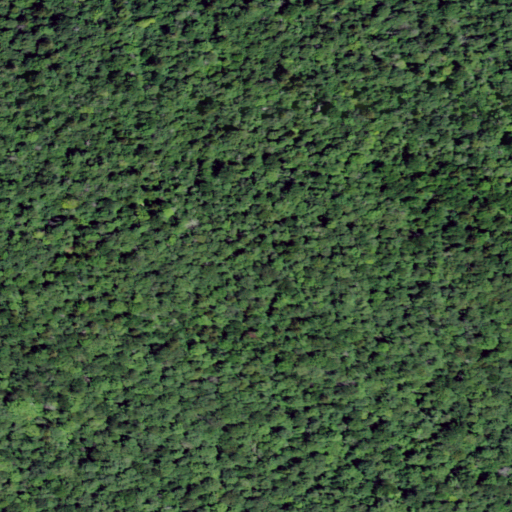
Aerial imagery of mountain in New York named Bethune Mountain containing deciduous forest and shrub